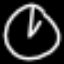
Label: clock